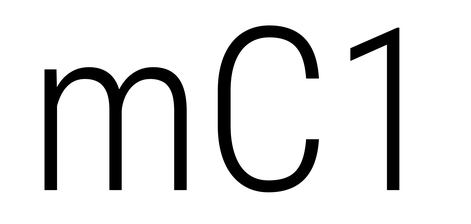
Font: Roboto_Condensed_Light